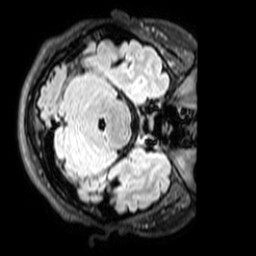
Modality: T1w
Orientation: axial
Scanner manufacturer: philips
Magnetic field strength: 3 T
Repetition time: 4.8 s
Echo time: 0.2586 s